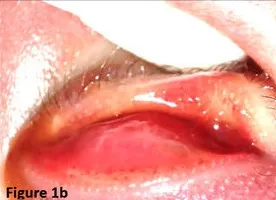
(b) Presence of pseudomembranes and associated meibomitis.
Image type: pathology (gram)